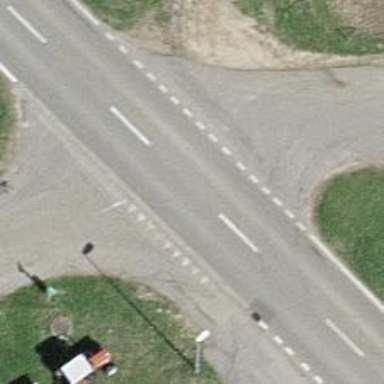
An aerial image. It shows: Secondary road.